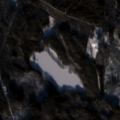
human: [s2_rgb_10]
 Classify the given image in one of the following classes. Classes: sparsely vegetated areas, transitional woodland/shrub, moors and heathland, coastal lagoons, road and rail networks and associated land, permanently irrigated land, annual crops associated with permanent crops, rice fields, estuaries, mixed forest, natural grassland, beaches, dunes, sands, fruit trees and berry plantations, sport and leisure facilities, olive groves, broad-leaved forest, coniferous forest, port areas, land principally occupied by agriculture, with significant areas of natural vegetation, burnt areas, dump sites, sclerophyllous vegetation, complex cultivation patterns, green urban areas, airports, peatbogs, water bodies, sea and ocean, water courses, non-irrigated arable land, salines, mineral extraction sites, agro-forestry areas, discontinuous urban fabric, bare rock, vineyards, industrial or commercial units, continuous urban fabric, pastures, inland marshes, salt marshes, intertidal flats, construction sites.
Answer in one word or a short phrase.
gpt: coniferous forest, mixed forest